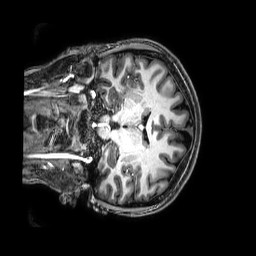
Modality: T1w
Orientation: coronal
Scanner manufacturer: philips
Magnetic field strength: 3 T
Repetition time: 0.008 s
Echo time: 0.003557 s